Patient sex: M
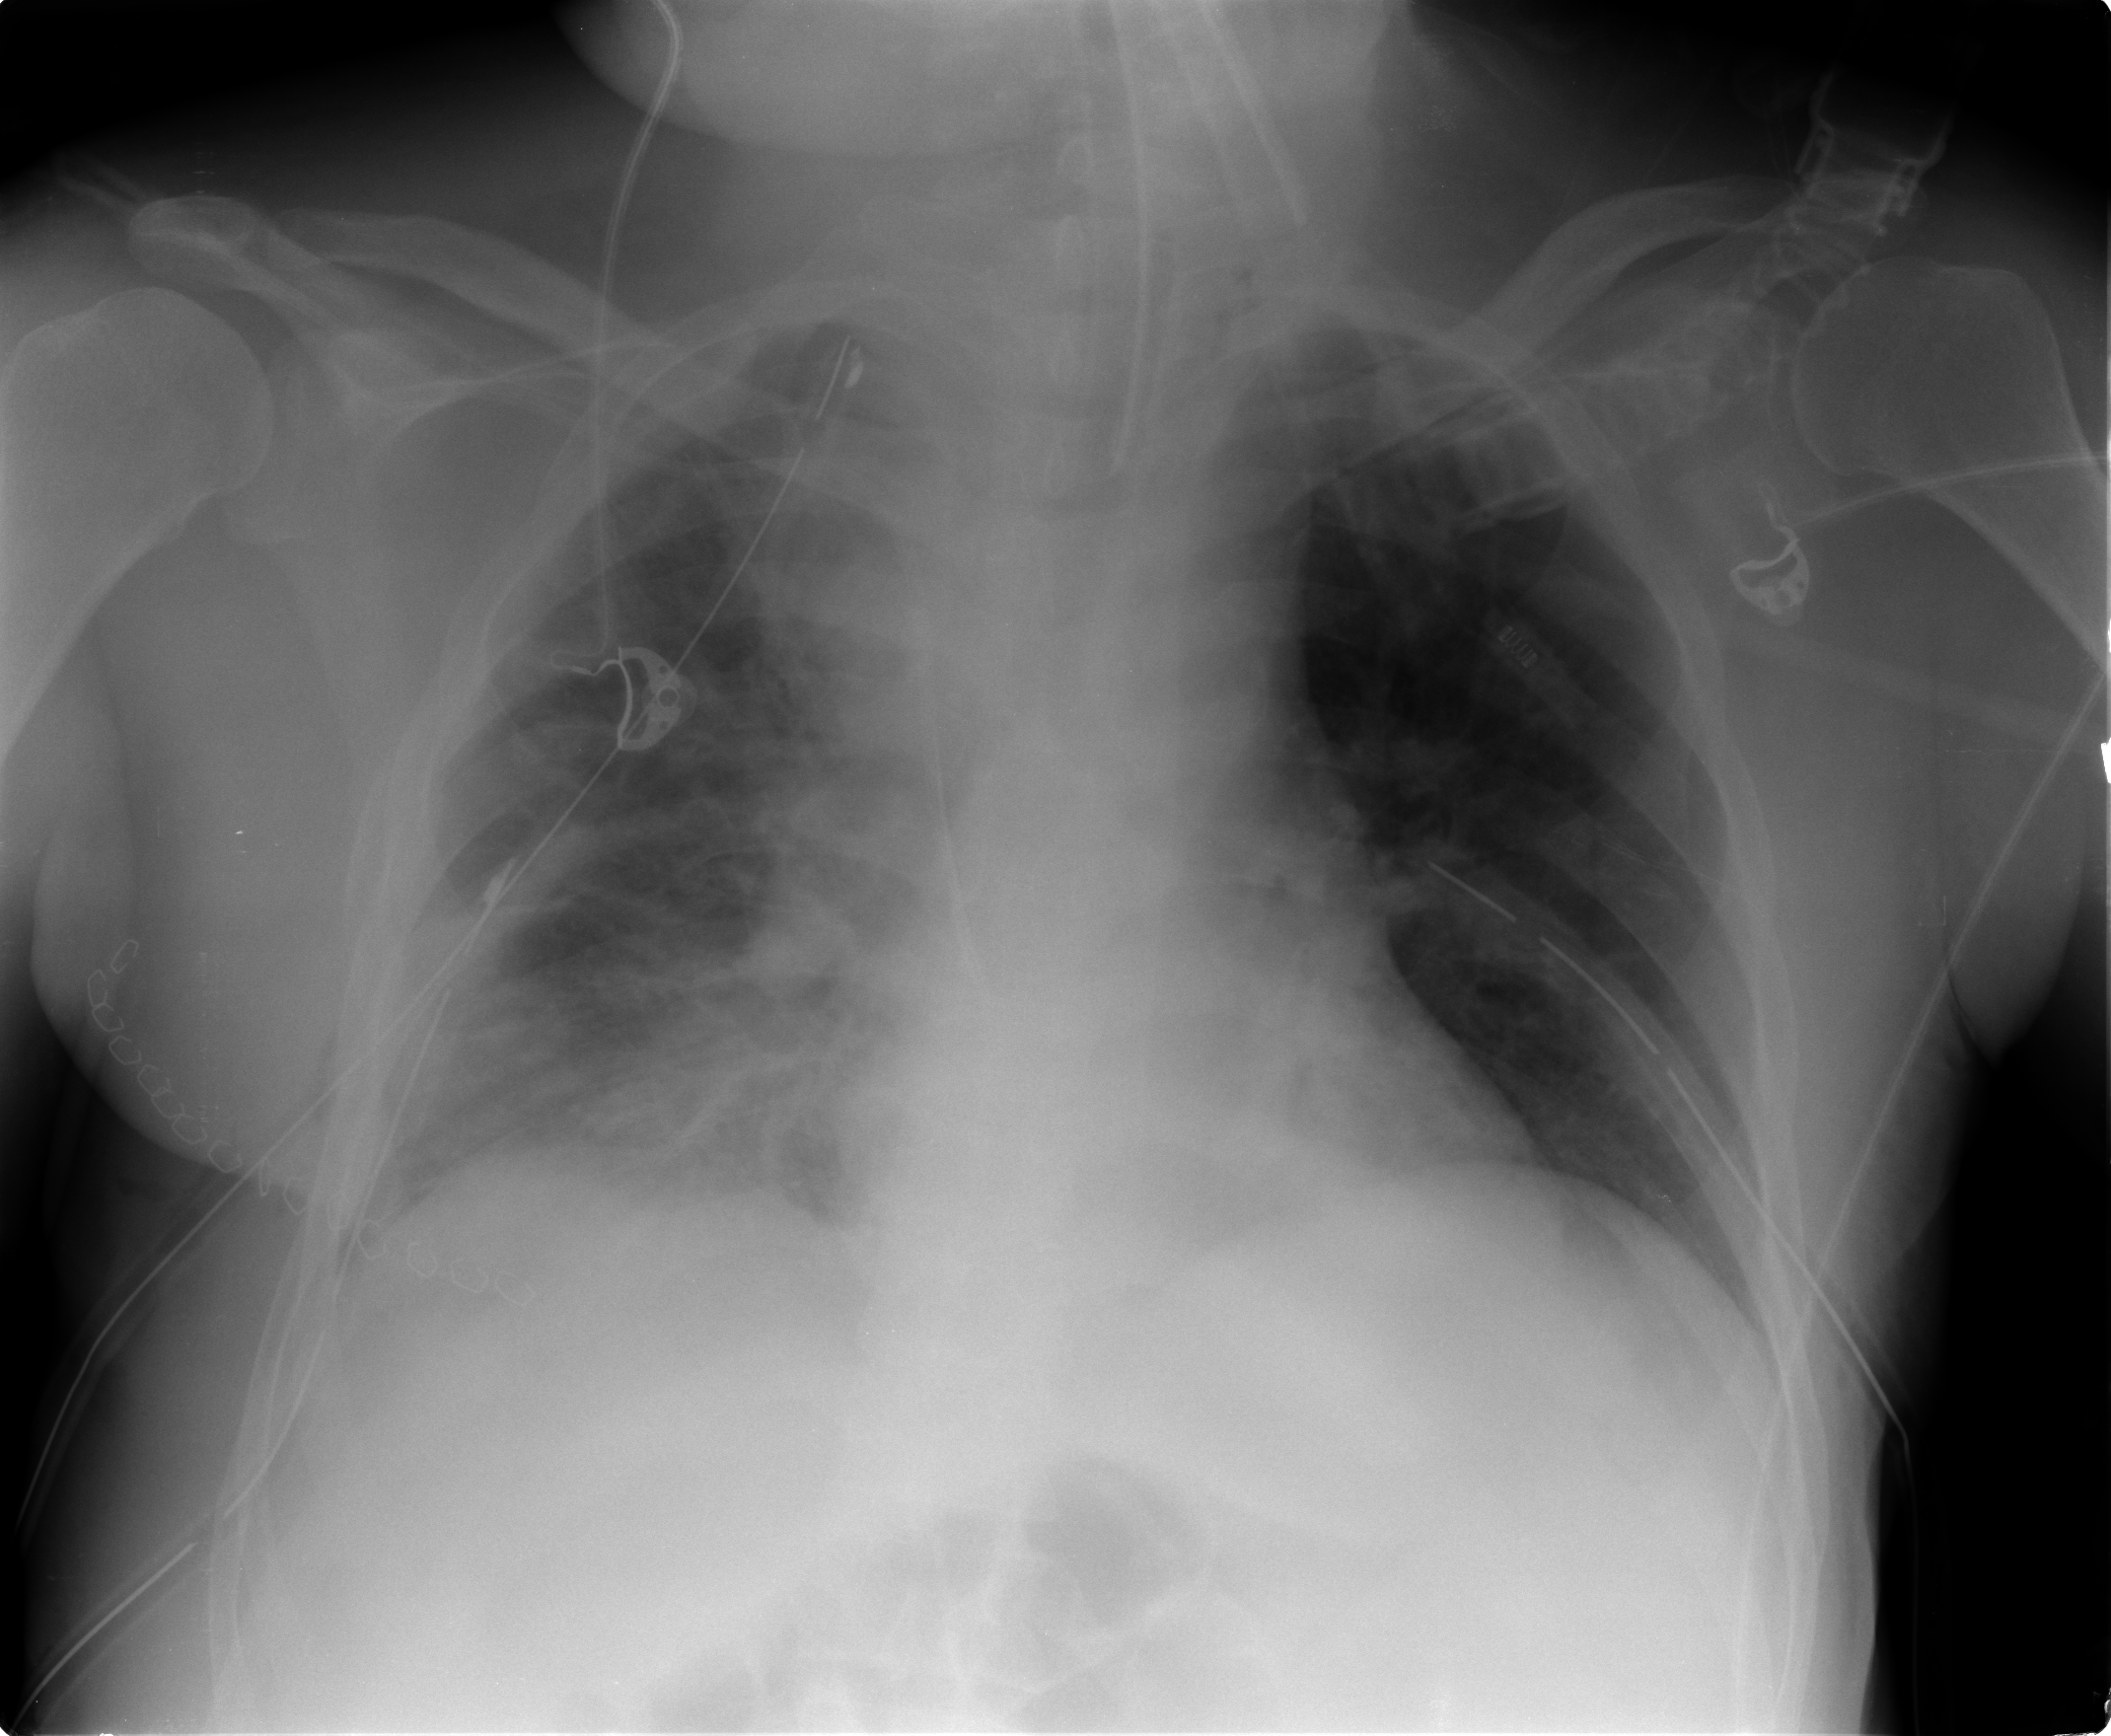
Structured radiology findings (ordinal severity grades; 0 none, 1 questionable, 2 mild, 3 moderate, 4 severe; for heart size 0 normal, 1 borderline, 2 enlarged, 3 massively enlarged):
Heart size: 0
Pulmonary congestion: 2
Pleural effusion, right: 2
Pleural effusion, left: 0
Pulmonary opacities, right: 3
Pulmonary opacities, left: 2
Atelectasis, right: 2
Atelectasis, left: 1